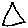
Label: triangle